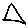
Label: triangle